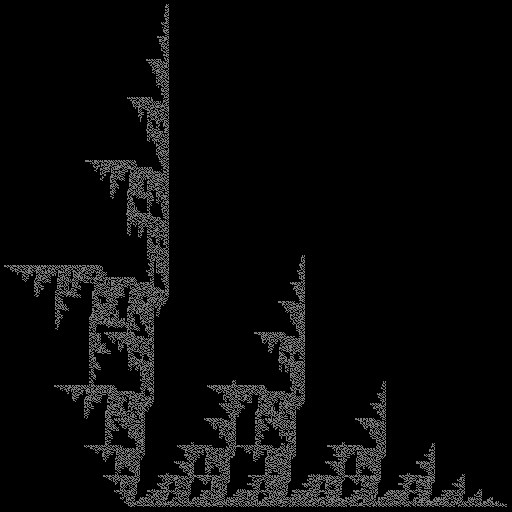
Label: binary